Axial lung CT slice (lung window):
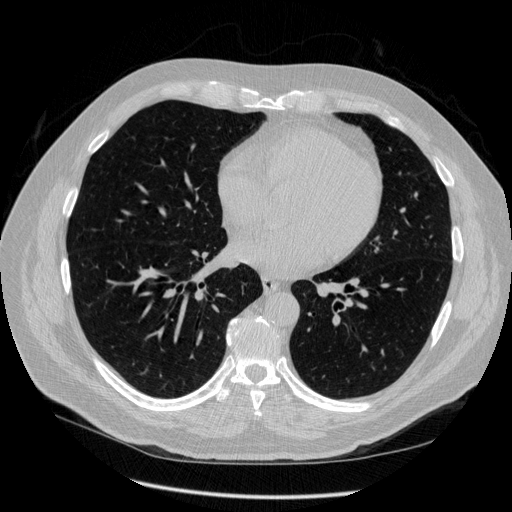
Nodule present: no